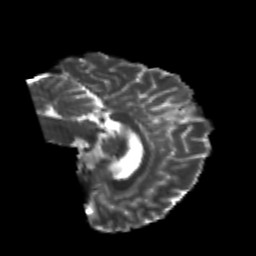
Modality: T2w
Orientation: sagittal
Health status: healthy
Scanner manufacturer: philips
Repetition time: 7.39 s
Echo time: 0.08599 s